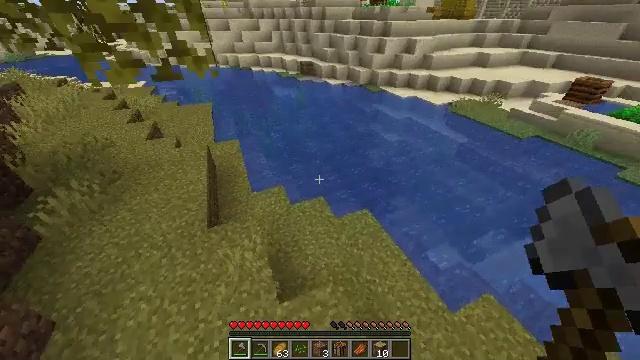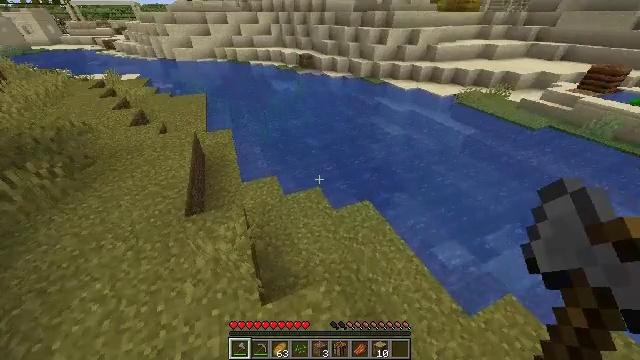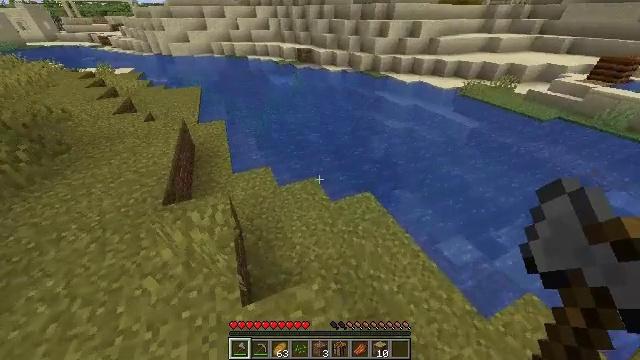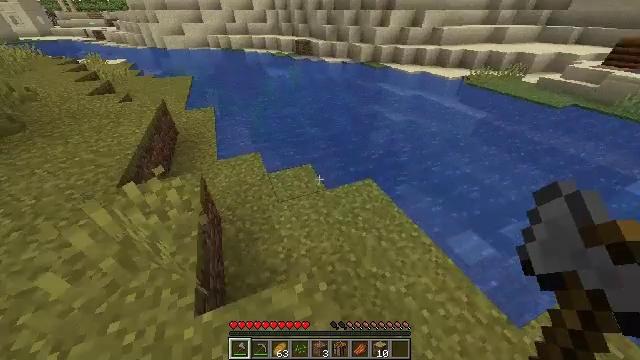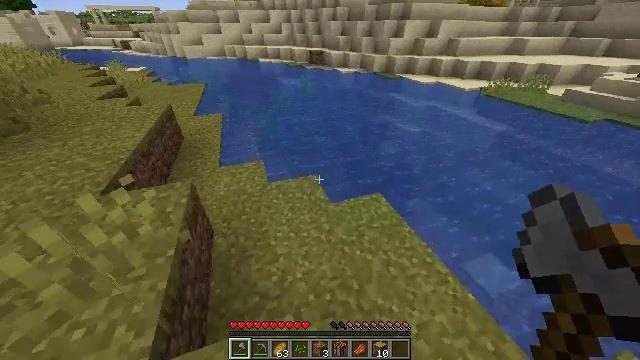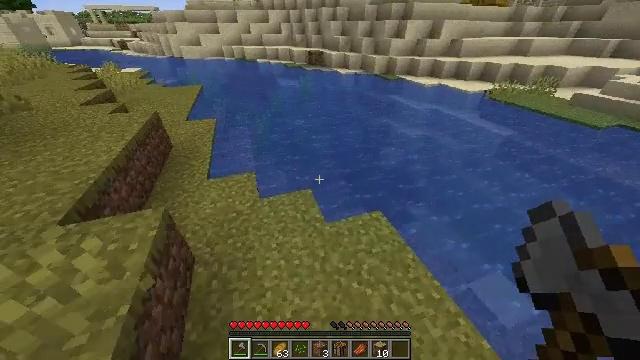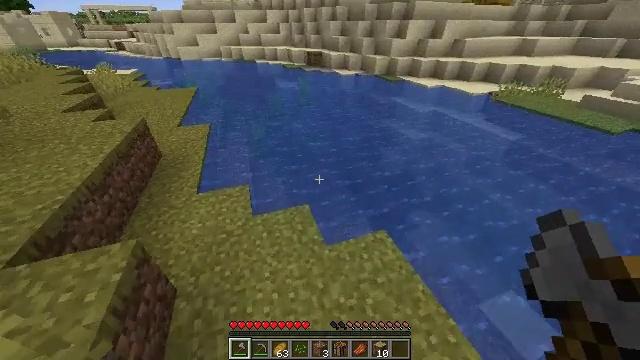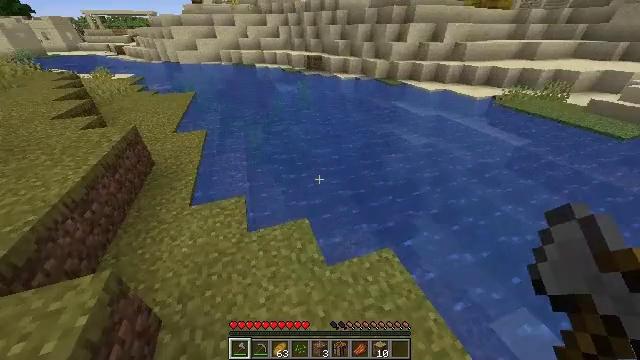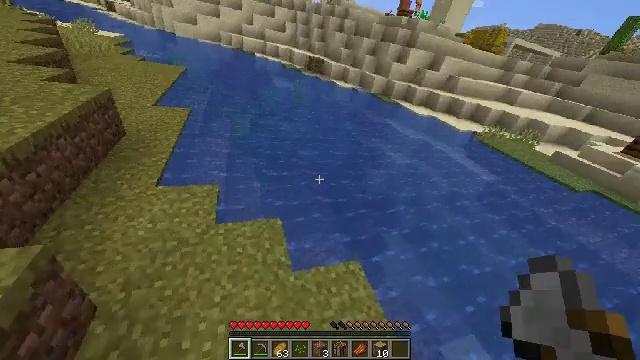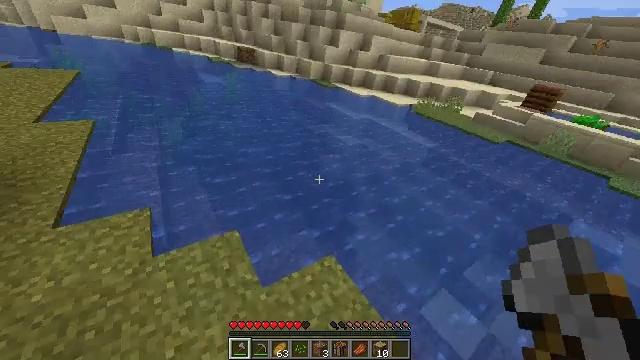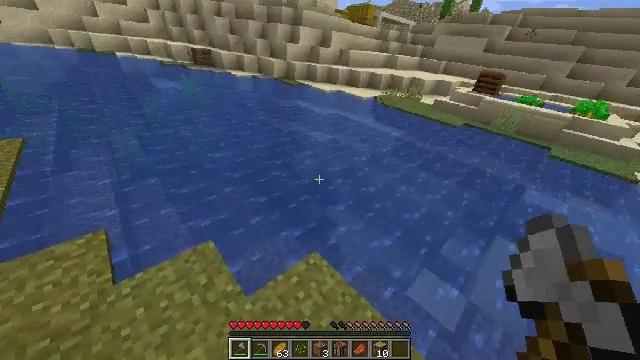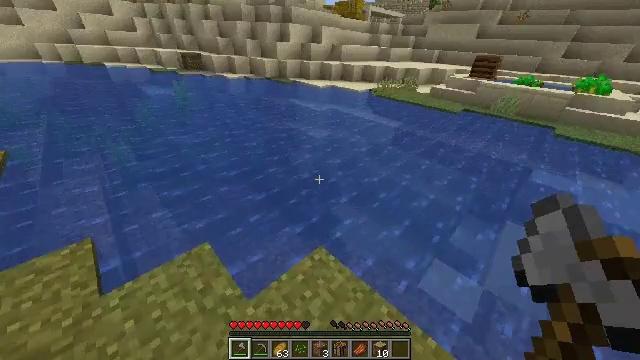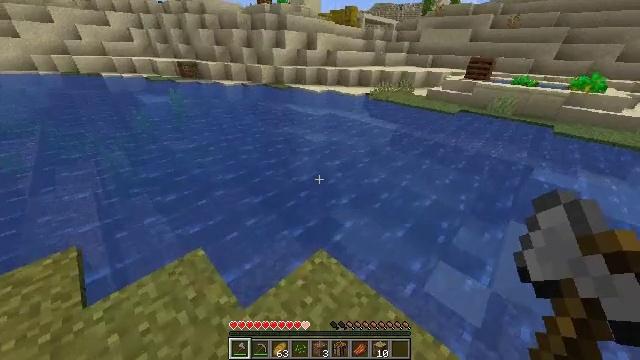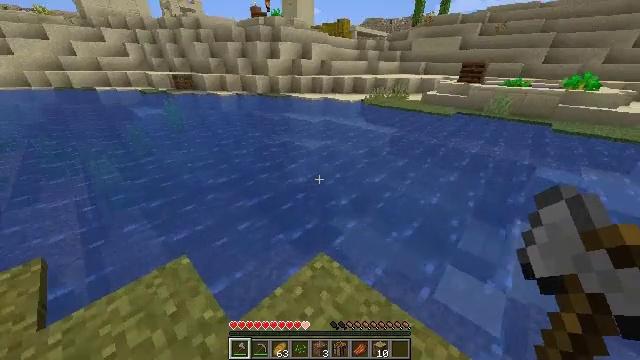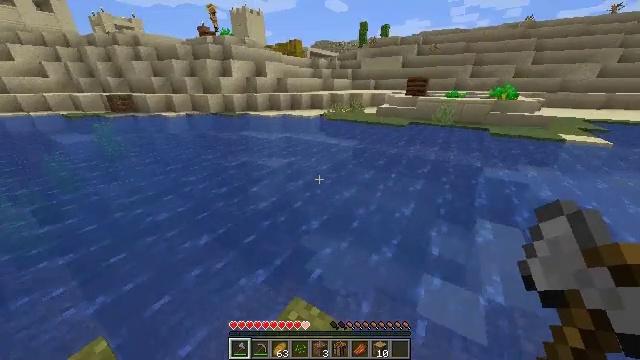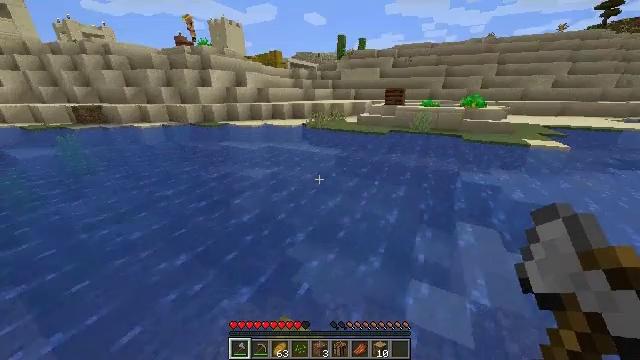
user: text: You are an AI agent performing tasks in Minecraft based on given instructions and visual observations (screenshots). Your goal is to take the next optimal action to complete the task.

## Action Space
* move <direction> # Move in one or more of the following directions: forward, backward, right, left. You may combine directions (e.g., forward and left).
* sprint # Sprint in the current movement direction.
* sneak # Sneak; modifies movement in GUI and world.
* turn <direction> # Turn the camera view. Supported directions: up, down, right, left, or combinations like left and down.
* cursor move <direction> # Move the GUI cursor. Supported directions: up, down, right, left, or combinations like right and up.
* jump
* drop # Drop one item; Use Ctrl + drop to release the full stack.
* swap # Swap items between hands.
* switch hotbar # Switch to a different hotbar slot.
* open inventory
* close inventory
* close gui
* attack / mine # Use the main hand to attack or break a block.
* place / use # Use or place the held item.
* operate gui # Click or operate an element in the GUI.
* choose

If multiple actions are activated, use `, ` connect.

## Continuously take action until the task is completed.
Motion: motion action
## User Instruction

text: Break the cyan bed to collect it.
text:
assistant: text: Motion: move forward, sprint
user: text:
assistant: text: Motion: move forward, sprint
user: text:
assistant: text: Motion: move forward, sprint
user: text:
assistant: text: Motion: move forward, sprint, turn left and up
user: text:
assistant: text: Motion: move forward, sprint
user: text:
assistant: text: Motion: move forward, sprint
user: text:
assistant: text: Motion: move forward, sprint
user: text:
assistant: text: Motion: move forward, sprint, turn right and up
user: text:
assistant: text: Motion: move forward, sprint, turn right
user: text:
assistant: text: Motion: move forward, sprint, turn right
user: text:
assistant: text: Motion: move forward, sprint
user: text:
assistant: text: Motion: move forward, sprint, turn up
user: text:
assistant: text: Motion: move forward, sprint, turn up
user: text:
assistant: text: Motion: move forward, sprint, turn right and up
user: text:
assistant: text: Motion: move forward, sprint, turn right and up
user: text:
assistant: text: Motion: move forward, sprint
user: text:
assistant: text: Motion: move forward, sprint, turn up
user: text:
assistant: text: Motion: move forward, sprint, turn up, jump
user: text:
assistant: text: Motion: move forward, sprint, turn up, jump
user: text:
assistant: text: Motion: move forward, sprint, turn up, jump
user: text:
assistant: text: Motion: move forward, sprint, turn right and up, jump
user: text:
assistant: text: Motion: move forward, sprint, turn right and up, jump
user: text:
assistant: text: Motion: move forward, sprint, jump
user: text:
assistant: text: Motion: move forward, sprint, jump
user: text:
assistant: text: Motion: move forward, sprint, turn right and up, jump
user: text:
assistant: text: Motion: move forward, sprint, jump
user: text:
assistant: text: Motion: move forward, sprint, jump
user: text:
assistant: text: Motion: move forward, sprint, jump
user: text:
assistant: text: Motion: move forward, sprint, jump
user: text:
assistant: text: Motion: move forward, sprint, jump